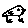
Label: bird